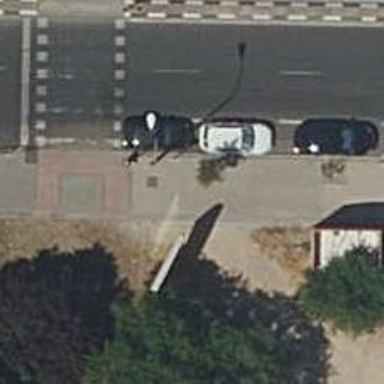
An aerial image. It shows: Sidewalk made of paving stones.